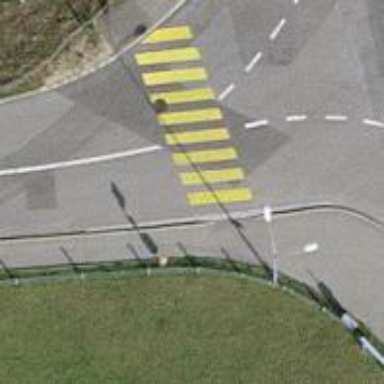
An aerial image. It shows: Zebra crossing on the road.